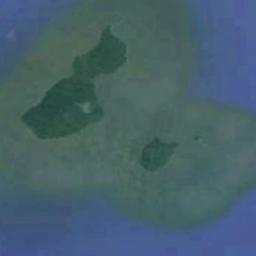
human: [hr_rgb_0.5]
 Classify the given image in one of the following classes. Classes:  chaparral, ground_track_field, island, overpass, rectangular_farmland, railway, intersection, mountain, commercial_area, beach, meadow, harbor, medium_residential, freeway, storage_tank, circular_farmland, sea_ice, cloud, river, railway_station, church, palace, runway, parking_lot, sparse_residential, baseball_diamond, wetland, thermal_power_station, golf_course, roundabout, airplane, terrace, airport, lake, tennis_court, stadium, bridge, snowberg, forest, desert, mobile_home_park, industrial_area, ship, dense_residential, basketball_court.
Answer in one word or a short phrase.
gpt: island